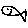
Label: fish